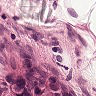
Metastatic tissue present: yes